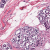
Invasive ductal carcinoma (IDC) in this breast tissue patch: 0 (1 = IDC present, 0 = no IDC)